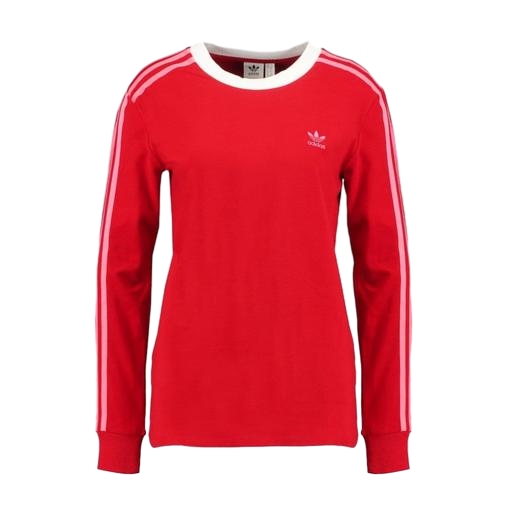
3-stripe ringer tee, red women's striped long-sleeve t-shirt, red long-sleeve t-shirt, white background